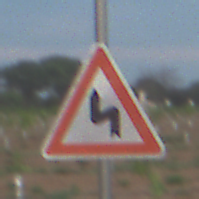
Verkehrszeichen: DoppelkurveZunaechstLinks
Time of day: SunriseSunset
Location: Outdoor (Nature)
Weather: PartlyCloudy
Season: NotSpecified
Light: Natural